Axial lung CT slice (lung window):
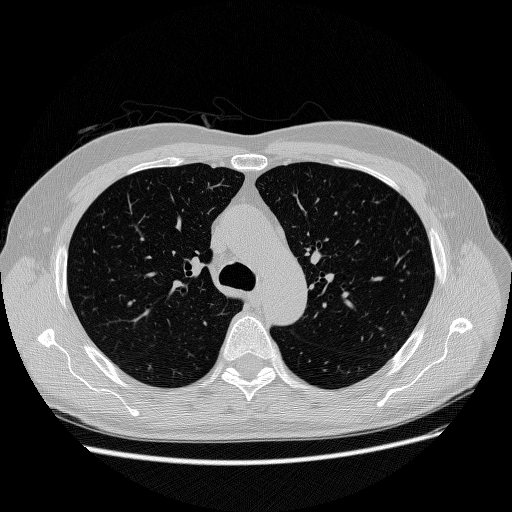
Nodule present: no